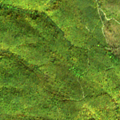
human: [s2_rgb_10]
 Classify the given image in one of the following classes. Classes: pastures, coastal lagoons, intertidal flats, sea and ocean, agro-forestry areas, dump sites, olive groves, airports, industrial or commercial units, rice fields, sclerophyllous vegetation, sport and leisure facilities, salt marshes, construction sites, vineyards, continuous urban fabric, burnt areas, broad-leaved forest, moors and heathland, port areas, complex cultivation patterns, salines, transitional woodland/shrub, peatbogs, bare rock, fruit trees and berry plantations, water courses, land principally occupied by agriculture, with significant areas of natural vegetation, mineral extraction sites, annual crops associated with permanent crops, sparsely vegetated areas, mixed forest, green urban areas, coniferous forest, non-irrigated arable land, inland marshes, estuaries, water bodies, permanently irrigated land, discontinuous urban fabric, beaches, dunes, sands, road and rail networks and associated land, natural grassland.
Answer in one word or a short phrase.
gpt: broad-leaved forest